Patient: sex M, age 60
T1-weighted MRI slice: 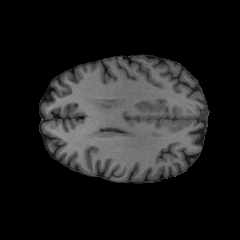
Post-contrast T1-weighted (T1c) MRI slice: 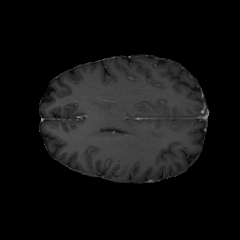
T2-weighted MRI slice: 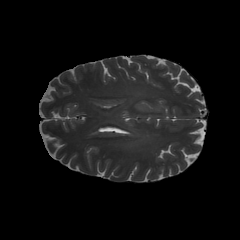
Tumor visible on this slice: no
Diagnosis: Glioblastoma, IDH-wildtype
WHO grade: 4